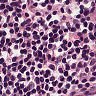
Metastatic tissue present: no